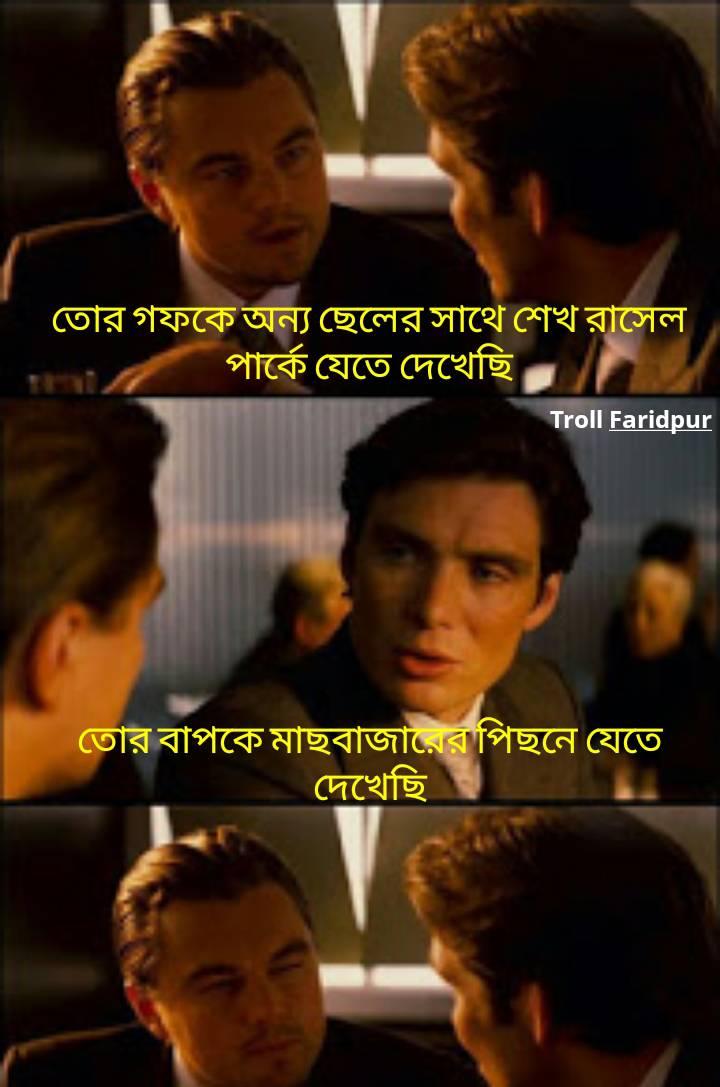
Text: তোর গফকে অন্য ছেলের সাথে শেখ রাসেল পার্কে যেতে দেখেছি । তোর বাপকে মাছবাজারের পিছনে যেতে দেখেছি
Label: Hate
Hate category: Personal Offence
Targeted group: Individual